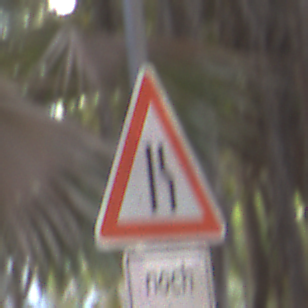
Verkehrszeichen: EinseitigVerengteFahrbahnRechts
Zusatzzeichen unten: LaengeEinerStrecke4
Umgebung: Outdoor, Suburban
Tageszeit: MorningAfternoon
Wetter: PartlyCloudy
Licht: Natural
Jahreszeit: NotSpecified
Kontrast: LowContrast